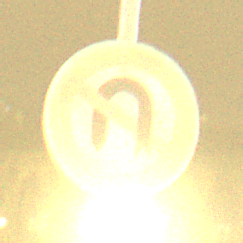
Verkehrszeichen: VerbotWenden
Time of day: Night
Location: Outdoor (Urban)
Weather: Overcast
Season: NotSpecified
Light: Artificial